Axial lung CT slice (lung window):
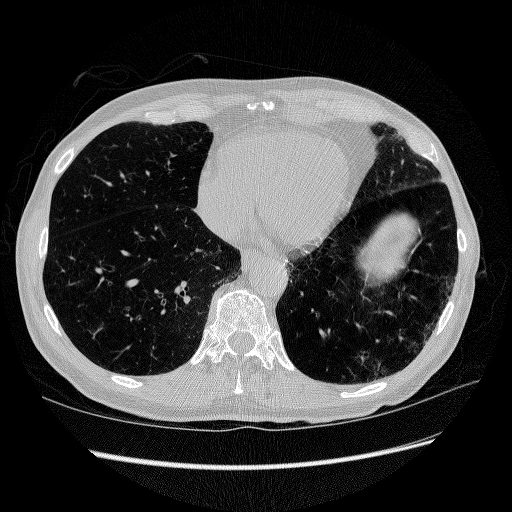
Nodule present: no